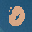
Label: 0